Field crop: maize
Growth stage: 1
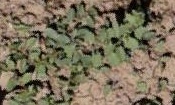
Species: convolvulus